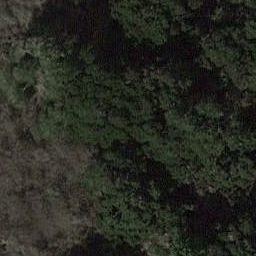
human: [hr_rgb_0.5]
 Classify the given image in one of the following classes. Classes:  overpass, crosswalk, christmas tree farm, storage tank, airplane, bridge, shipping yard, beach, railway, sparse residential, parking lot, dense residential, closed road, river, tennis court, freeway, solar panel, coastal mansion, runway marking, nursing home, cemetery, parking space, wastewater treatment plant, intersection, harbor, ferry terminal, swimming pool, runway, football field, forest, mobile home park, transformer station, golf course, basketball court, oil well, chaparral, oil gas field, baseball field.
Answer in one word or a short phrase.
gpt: forest